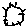
Label: sun